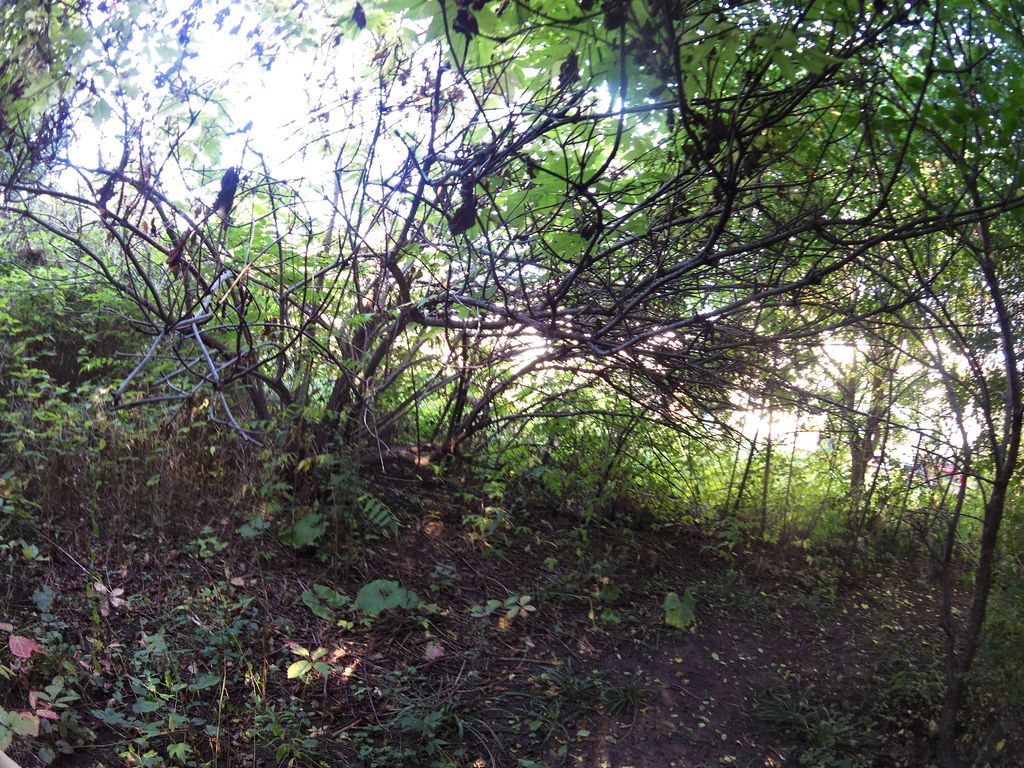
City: ottawa-gatineau